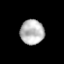
Tissue: prostate
Cell type: T cells
Senescence score: 0.3161
Nuclear area (px): 575
Mean DAPI intensity: 185.36